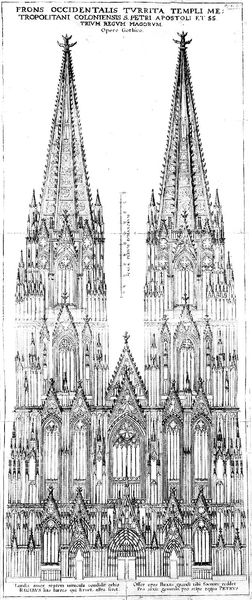
Titel: Mittelalterlicher Fassadenplan (Plan F) des Kölner Doms
Institution: Köln, Dombauarchiv
Schlagwörter: fenster, skizze, zeichnung, gebäude, architektur, kirche, frontal, gotik, fassade, grafik, inschrift, kirchtürme, türme, dom, schwarzweiss, entwurf, kathedrale, litografie, gotisch, rosette, spitzbogen, plan, maßwerk, aufriss, fialen, krabben, köln, doppelturmfassade, katedrale, templum